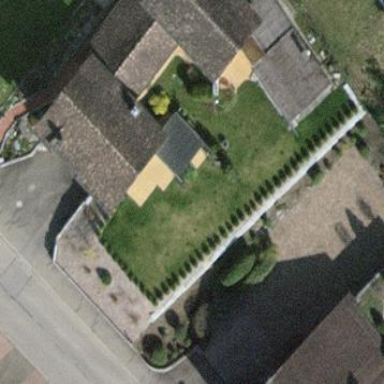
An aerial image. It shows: Simple and straightforward house.